Field crop: tomato
Growth stage: 1
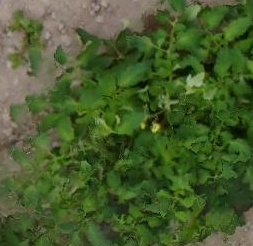
Species: tomato